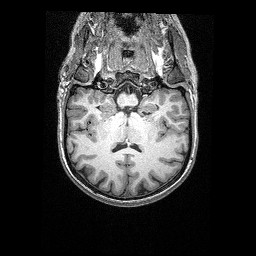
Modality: T1w
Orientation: sagittal
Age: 26
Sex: female
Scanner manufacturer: siemens
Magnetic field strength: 3 T
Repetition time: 2.4 s
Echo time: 0.03 s